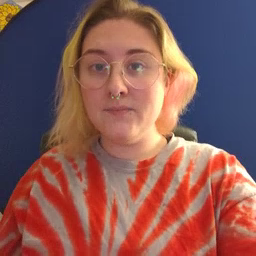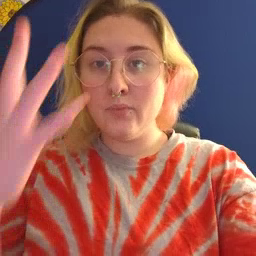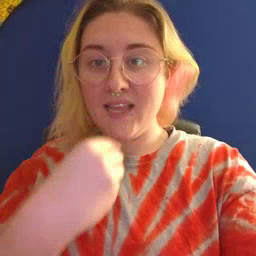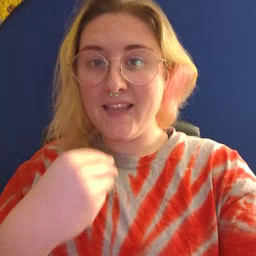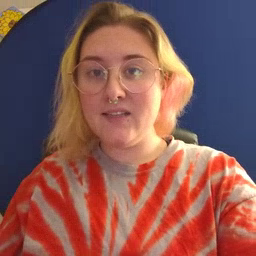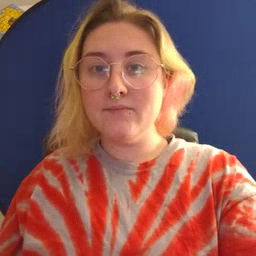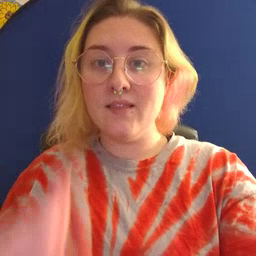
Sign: pretty